Field crop: maize
Growth stage: 2
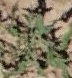
Species: atriplex